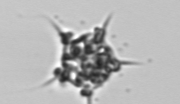
Label: Dictyocha